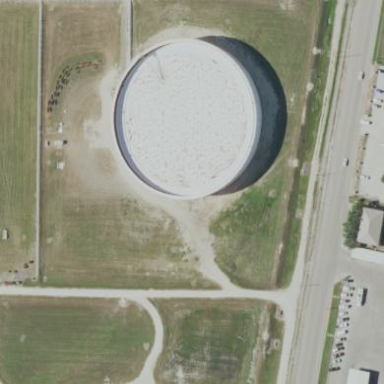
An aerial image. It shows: Storage tank created as man-made structure.